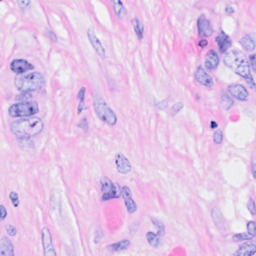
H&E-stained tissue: Breast